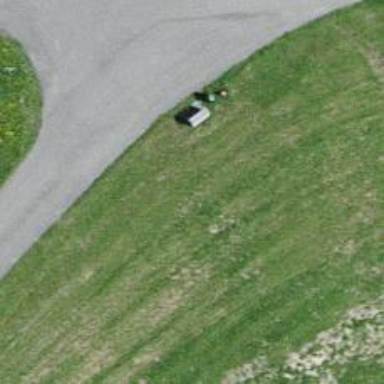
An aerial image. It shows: Cable distribution cabinet for power.